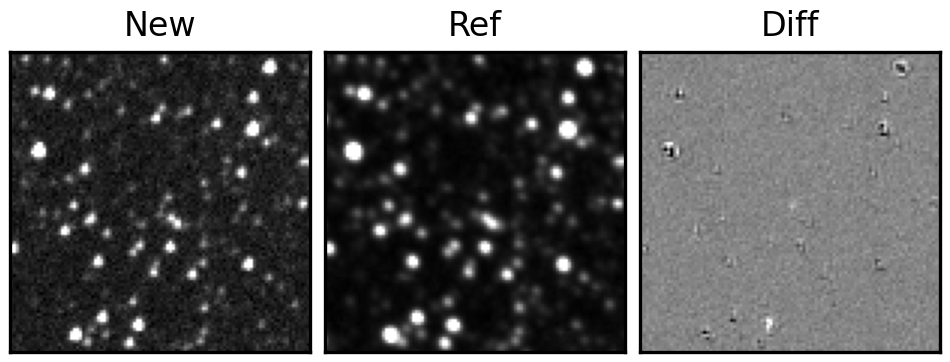
Label: real